Question: I am using jquery datetime picker. But it shows year from 2003 to 2023. I want it should show from before some 19 type of years. How will change this?
I put screenshot,

Please any suggestions?
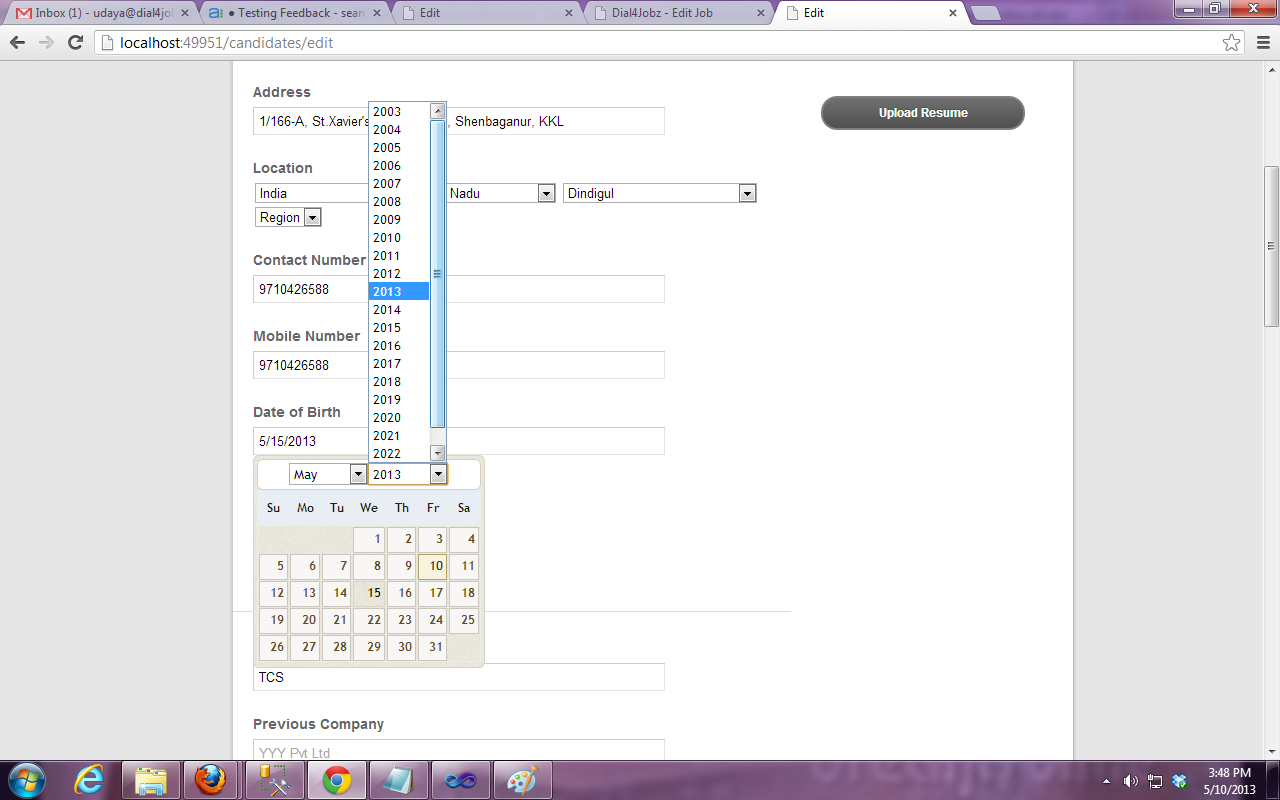
Answer: You can set the range of years using 'yearRange' in datepicker.
'''
$( ".selector" ).datepicker({ yearRange: "1990:2013" });
'''
Check this <URL> for further reference.